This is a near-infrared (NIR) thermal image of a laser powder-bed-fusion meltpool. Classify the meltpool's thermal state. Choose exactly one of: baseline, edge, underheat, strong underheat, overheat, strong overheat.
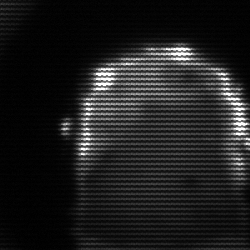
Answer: baseline